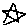
Label: star